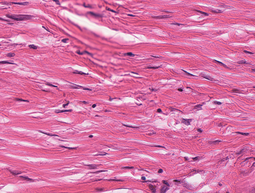
Tumor epithelial tissue: no
Tumor-associated stroma tissue: yes
Normal tissue: no